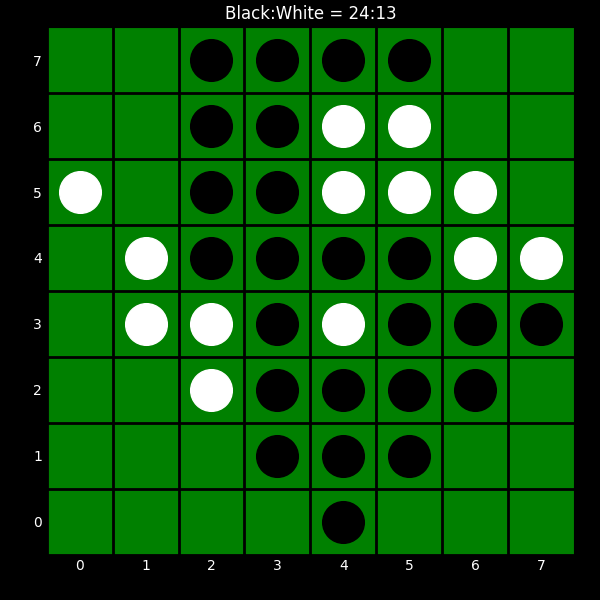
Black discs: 24
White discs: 13